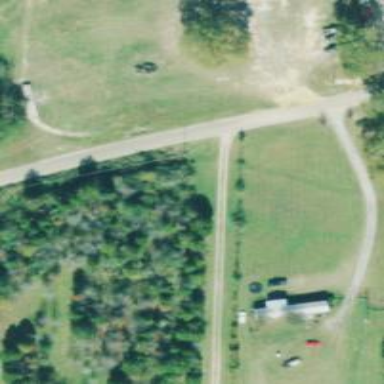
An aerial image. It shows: Driveway.